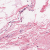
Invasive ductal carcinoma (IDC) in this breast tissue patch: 0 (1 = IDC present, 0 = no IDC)